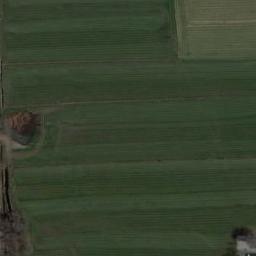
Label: meadow